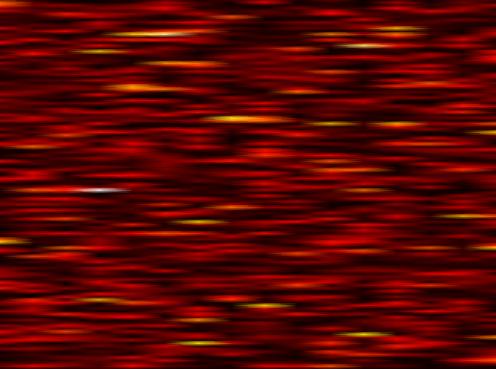
Label: FBMC